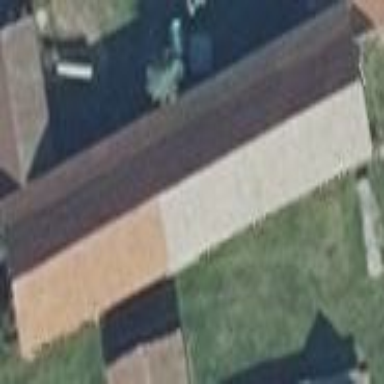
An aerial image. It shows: Shed.